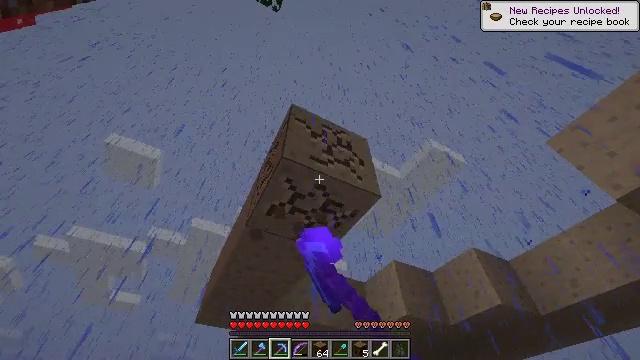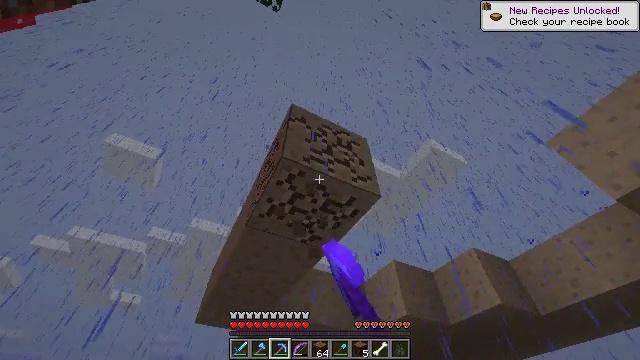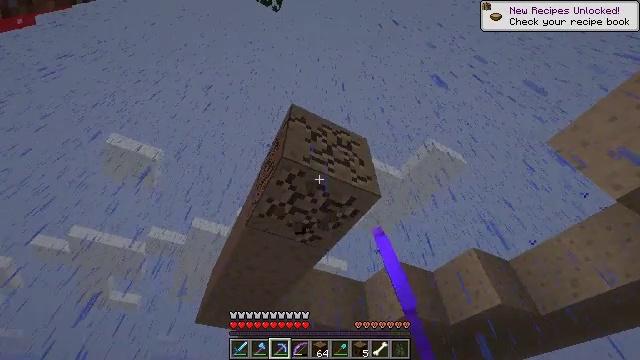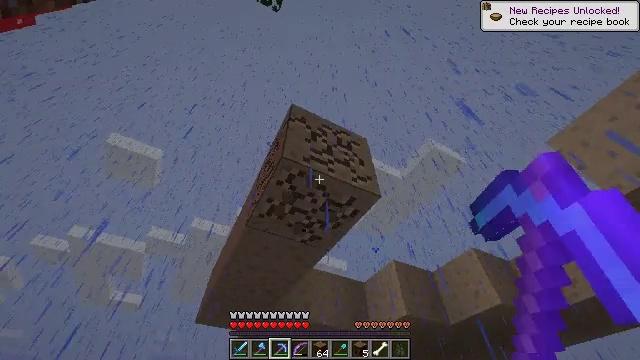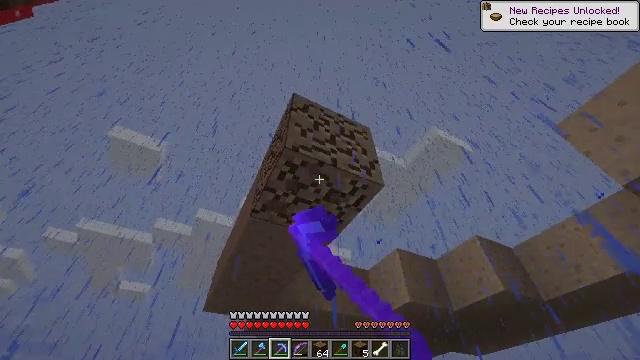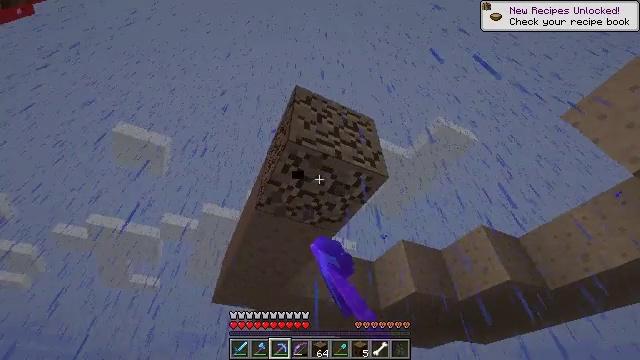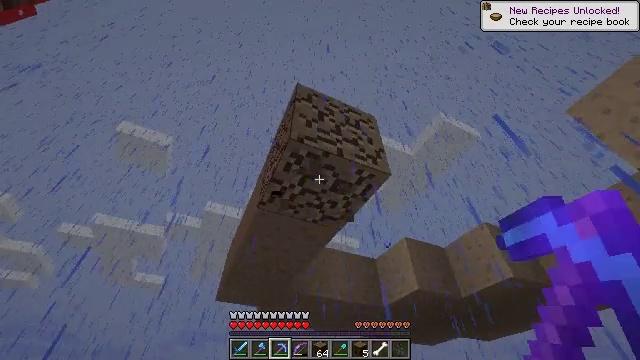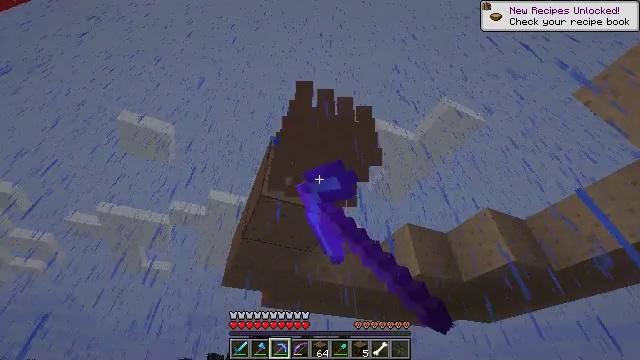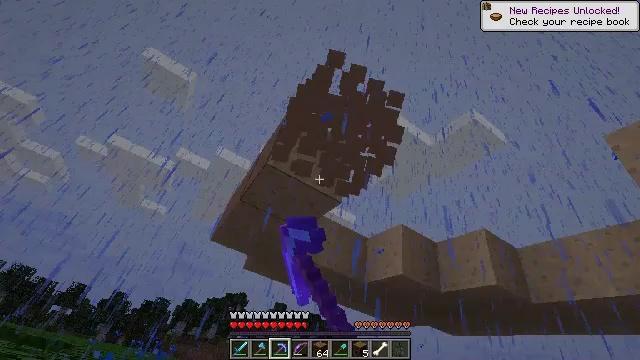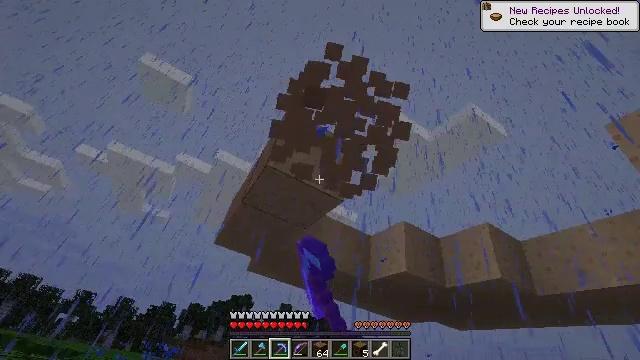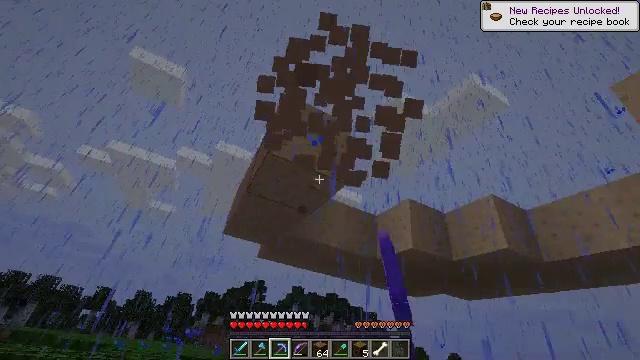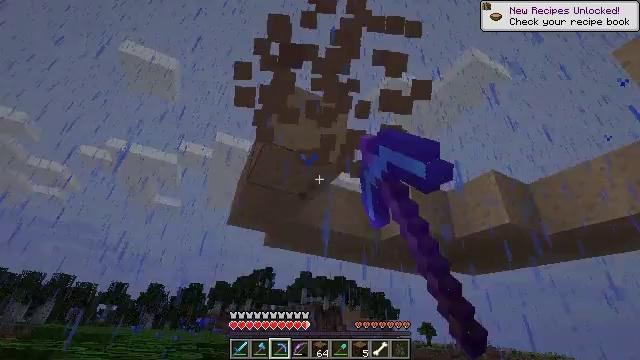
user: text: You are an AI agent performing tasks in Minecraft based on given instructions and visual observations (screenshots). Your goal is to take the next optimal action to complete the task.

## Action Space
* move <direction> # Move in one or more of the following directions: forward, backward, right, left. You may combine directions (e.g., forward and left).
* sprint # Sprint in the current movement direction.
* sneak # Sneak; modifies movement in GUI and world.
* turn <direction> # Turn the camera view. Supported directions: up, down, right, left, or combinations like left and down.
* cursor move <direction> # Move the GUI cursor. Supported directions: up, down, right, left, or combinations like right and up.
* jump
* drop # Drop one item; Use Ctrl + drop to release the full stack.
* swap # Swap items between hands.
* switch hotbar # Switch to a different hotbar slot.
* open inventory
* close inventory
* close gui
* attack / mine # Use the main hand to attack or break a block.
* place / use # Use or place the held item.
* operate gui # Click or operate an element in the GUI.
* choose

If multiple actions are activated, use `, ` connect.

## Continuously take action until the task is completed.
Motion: motion action
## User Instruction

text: Gather brown mushroom block as building material.
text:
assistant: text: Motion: attack / mine
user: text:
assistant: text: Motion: attack / mine
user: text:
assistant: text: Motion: attack / mine
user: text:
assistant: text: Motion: turn left and down, attack / mine
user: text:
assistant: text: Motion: turn down, attack / mine
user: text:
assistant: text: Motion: attack / mine
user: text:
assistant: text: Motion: turn down, attack / mine
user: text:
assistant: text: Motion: turn down, attack / mine
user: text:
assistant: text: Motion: attack / mine
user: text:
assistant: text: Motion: move right, turn down, attack / mine
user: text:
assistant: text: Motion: move right, turn down, attack / mine
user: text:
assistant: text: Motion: attack / mine